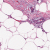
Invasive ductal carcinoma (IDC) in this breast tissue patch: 0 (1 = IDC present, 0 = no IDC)